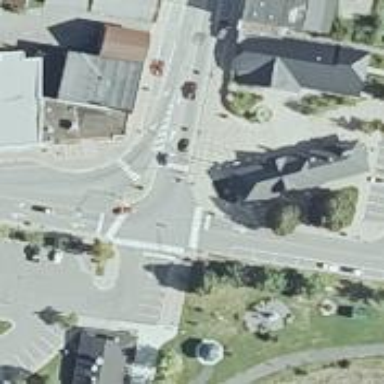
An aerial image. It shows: Zebra crossing on the road.